Question: I am using cor_xy to get the colors from the originalmaster(webcam) and color_xy_processada to display the color on the picturebox.
I am using x,y from the image (e.X and e.Y) but it gives me the wrong color.
Maybe it's because the image is inverted 180 degrees Y axis and stretched? I dont know, maybe it's the code.

'''
cor_xy = new Bitmap(originalmaster.Image);//cria imagem para mostrar a cor na posicao x,y
int posX = e.X; //coordenadas x
int posY = e.Y; //coordenadas y
//mostra nas labels
lblratox.Text = posX.ToString();
lblratoy.Text = posY.ToString();
Color Get_Color = cor_xy.GetPixel(posX, posY);//verifica a cor em x,y
int a = Get_Color.A;
int r = Get_Color.R;
int g = Get_Color.G;
int b = Get_Color.B;
Color _color = Color.FromArgb(a, r, g, b);
//Mostra nas labels
lblr.Text = r.ToString();
lblg.Text = g.ToString();
lblb.Text = b.ToString();
lbla.Text = a.ToString();
cor_xy_processada = new Bitmap(selecao_cor.Image);
for (int i = 0; i < cor_xy_processada.Width; i++) //percorre a imagem
{
for (int j = 0; j < cor_xy_processada.Height; j++)
{
cor_xy_processada.SetPixel(i, j, _color);
}
}
selecao_cor.Image = cor_xy_processada;
'''
The image is flipped and stretched. It's 640x360 image and the picturebox is 320x180:
originalmaster.Image.RotateFlip(RotateFlipType.Rotate180FlipY)
originalmaster.SizeMode = PictureBoxSizeMode.StretchImage;
I dont know the webcam image resolution. maybe there is a better way to display the image keeping it downscaled 1:1?
> 'originalmaster.SizeMode = PictureBoxSizeMode.AutoSize.'
'currentFrame = grabber.QueryFrame().Resize(320, 240,Emgu.CV.CvEnum.INTER.CV_INTER_CUBIC);'
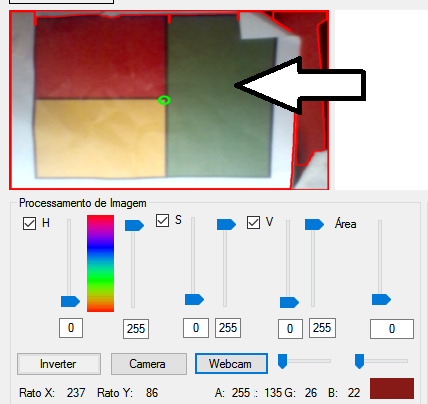
Answer: Assuming 'e' is your mouse eventargs, try:
'''
double ratioX = (double)or_xy_processada.Width / (double)ourPicturebox.Width
double ratioY = (double)or_xy_processada.Height / (double)ourPicturebox.Height;
int posX = (int) (e.X * ratioX);
int posY = (int) (e.Y * ratioY);
'''